Interaction volume radius: 5 \u00c5
Interaction volume height: 45 \u00c5
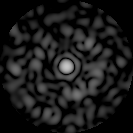
Disorder parameter: 0.8435